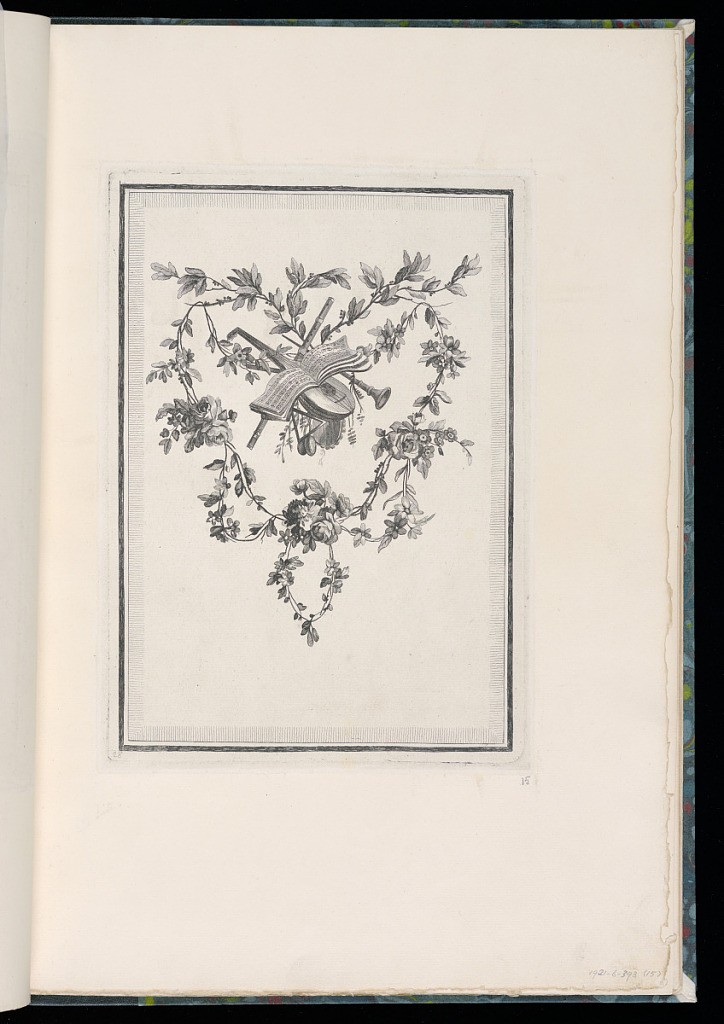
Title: Ornamental Trophy Design
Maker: Pierre Ranson, French, 1736–1786
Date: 1759–80
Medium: Etching and engraving on laid paper
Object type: Print
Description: Ornament design of a hanging trophy framed by sprigs of flowers and leaves and a hanging festoon of flowers and leaves. The musical trophy is made of a lute, flute or clarinet, triangle, tambourine, and an open book of sheet music.